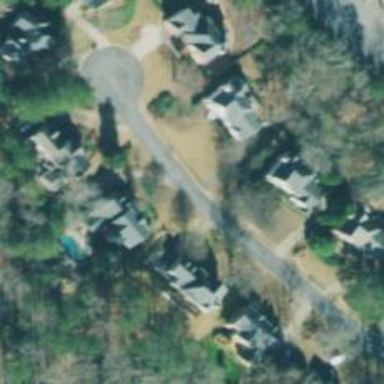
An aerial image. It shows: Residential road with asphalt surface. There is sidewalk on the left side.